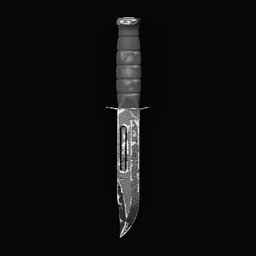
Label: tools